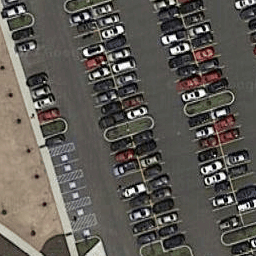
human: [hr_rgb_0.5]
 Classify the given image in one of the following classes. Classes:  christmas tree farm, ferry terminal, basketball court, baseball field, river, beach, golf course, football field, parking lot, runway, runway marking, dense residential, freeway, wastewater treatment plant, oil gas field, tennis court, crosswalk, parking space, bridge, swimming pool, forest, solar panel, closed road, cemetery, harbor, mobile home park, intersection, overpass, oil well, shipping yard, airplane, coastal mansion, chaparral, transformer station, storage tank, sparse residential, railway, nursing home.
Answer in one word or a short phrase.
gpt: parking lot